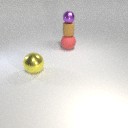
large yellow metal sphere to the left of large red rubber sphere